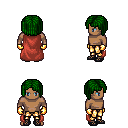
a pixel art fantasy rpg character, male body template, human, dark skin, maroon cape, gold greaves, green pageboy hairstyle, gold gloves, ghillies, four views (front, back, left, right), 2x2 character sprite sheet, small pixel art, hard edges, no anti-aliasing